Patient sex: F
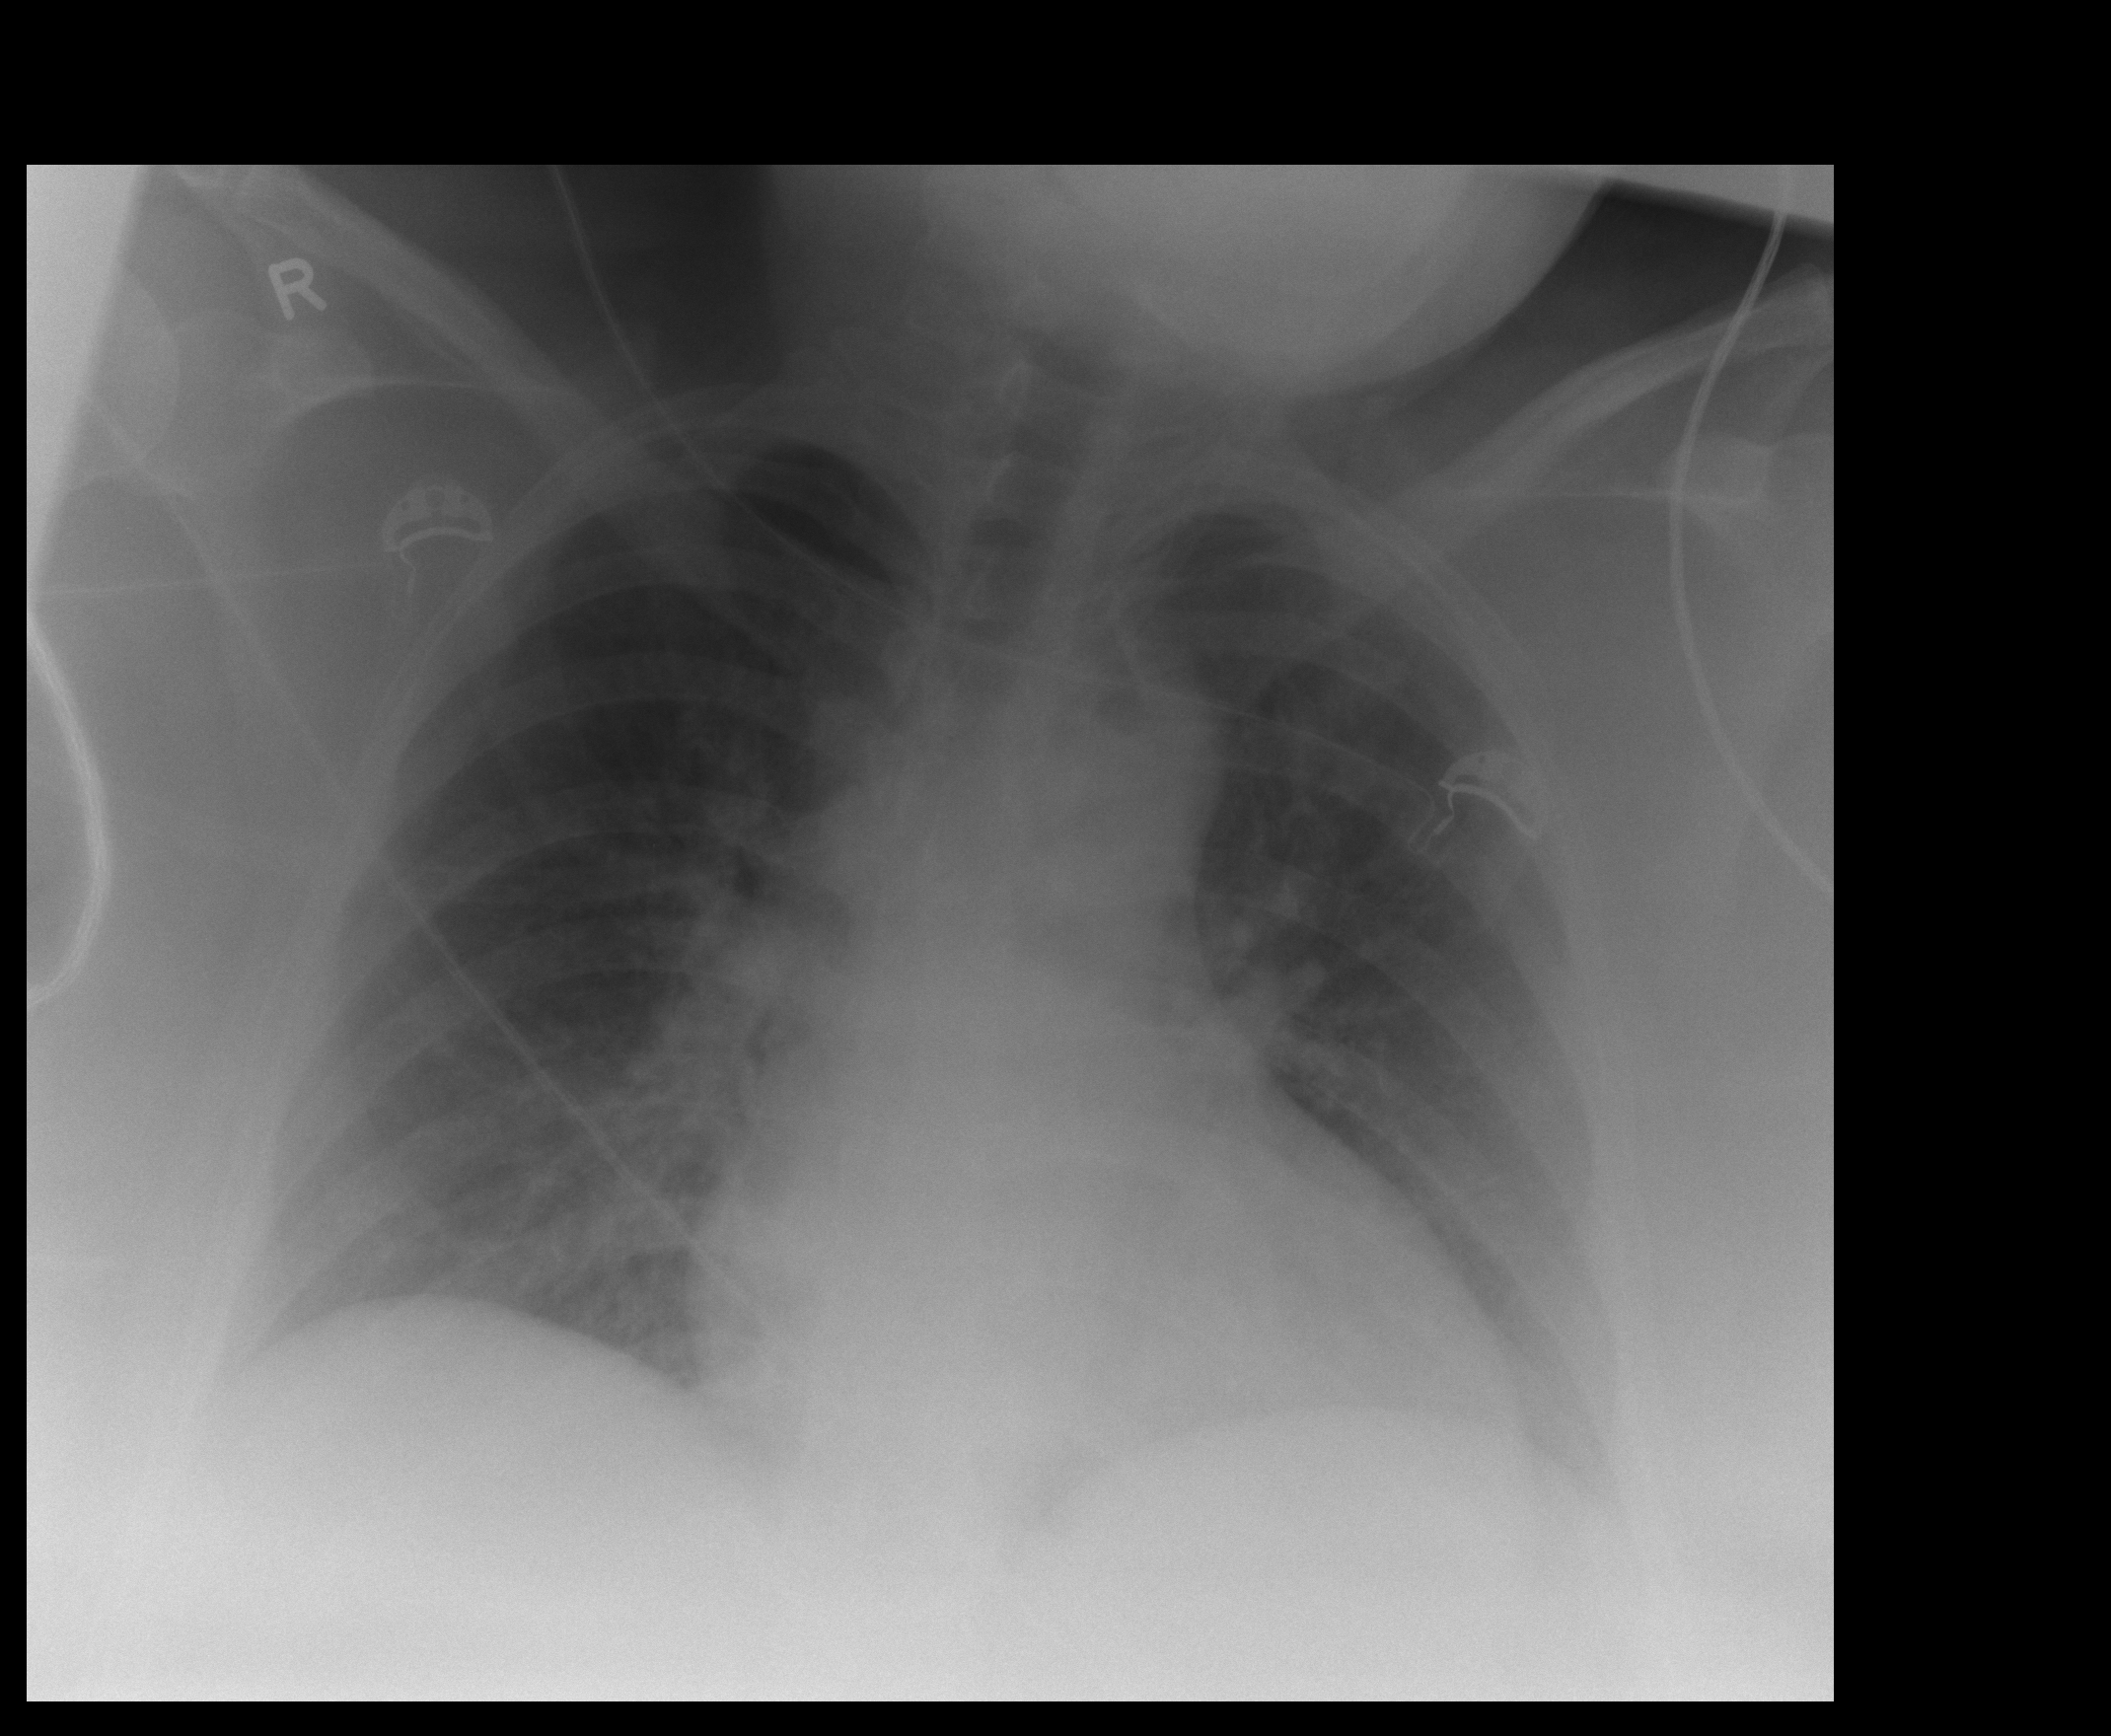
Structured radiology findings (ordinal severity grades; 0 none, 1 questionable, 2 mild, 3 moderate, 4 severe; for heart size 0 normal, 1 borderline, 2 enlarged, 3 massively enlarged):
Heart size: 2
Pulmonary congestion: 1
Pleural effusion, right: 0
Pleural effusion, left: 1
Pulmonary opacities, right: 0
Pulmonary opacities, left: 0
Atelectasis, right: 2
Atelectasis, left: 2